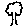
Label: tree